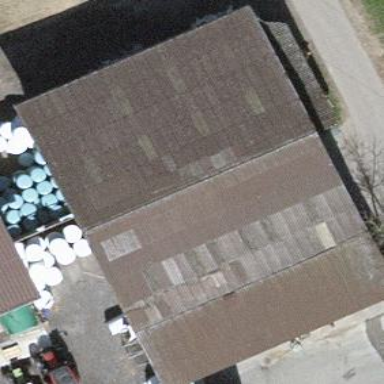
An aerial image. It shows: Farm auxiliary building.